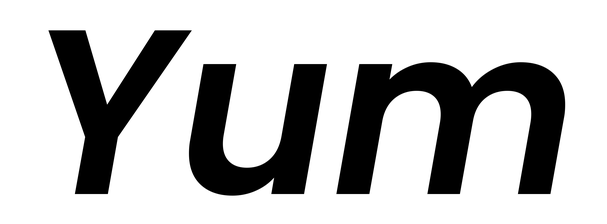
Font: Poppins-SemiBoldItalic